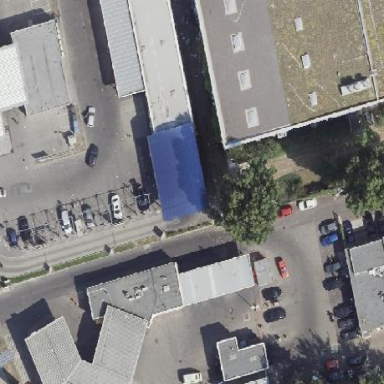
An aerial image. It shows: Building serving as car wash facility.